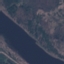
Land use / land cover: River